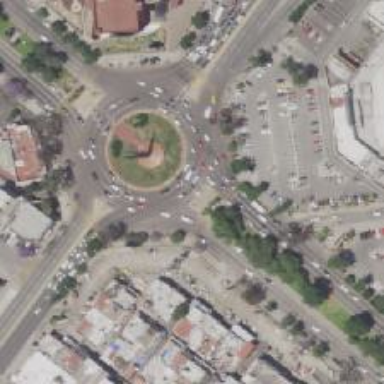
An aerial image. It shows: Circular junction on primary highway.